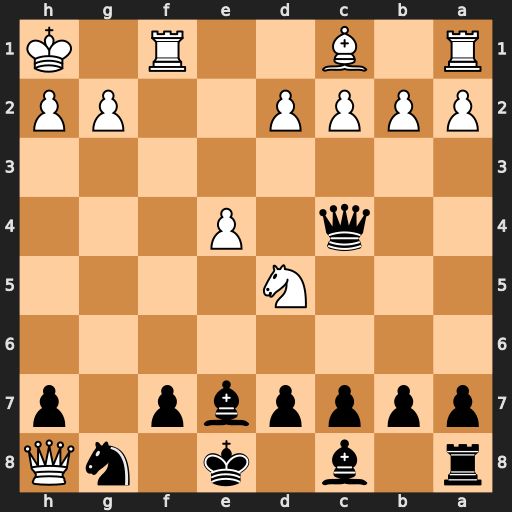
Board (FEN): r1b1k1nQ/ppppbp1p/8/3N4/2q1P3/8/PPPP2PP/R1B2R1K
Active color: b
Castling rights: q
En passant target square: -
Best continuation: Qxf1#